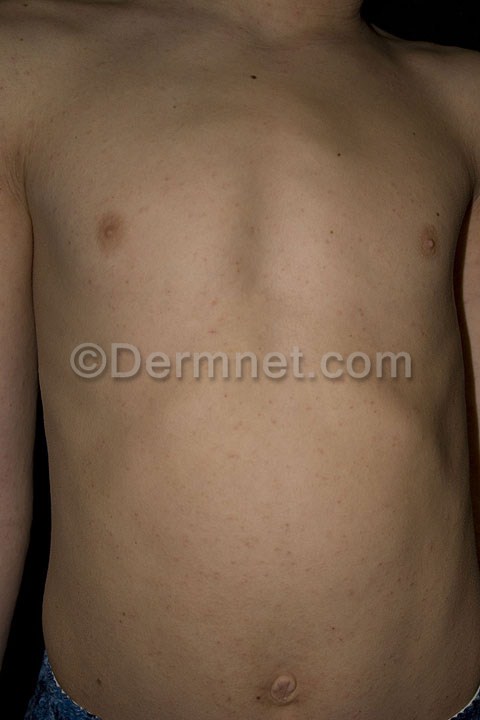
Disease: Scabies Lyme Disease and other Infestations and Bites